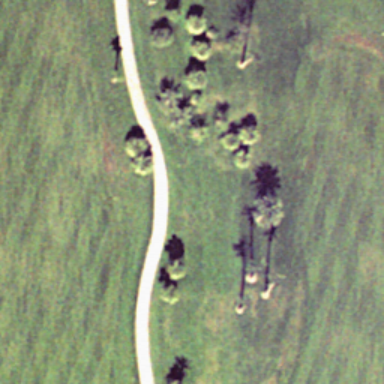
This is a part of a golf course with green turfs and some bunkers and trees .